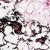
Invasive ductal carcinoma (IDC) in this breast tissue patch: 0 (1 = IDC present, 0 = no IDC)